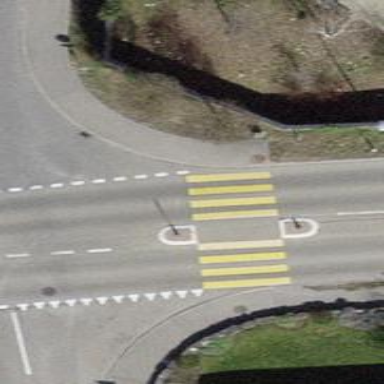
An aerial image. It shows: Uncontrolled zebra crossing with central island.